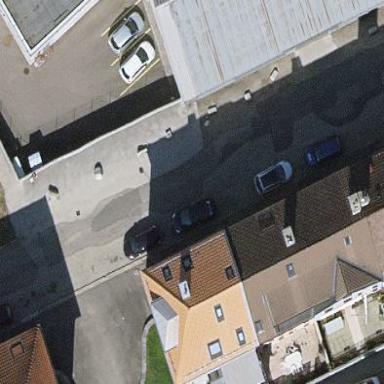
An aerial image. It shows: Apartments building with side-hipped roof shape.